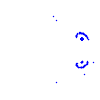
Particle: proton